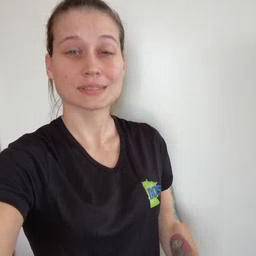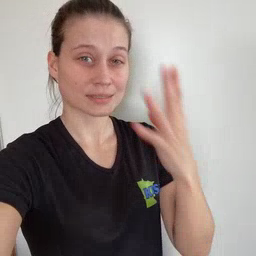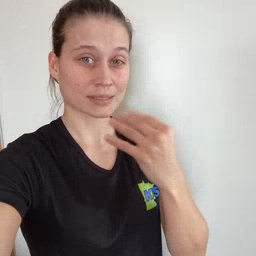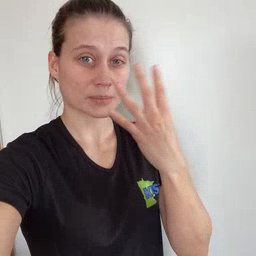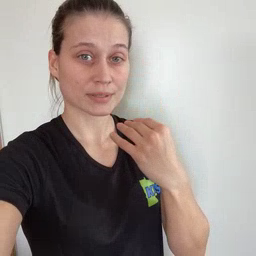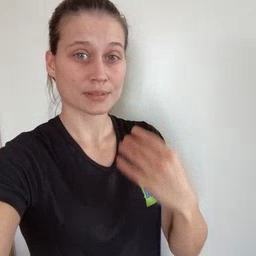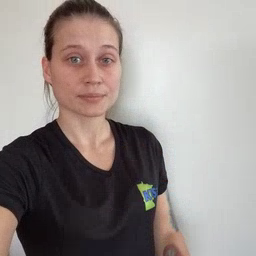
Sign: sleepy